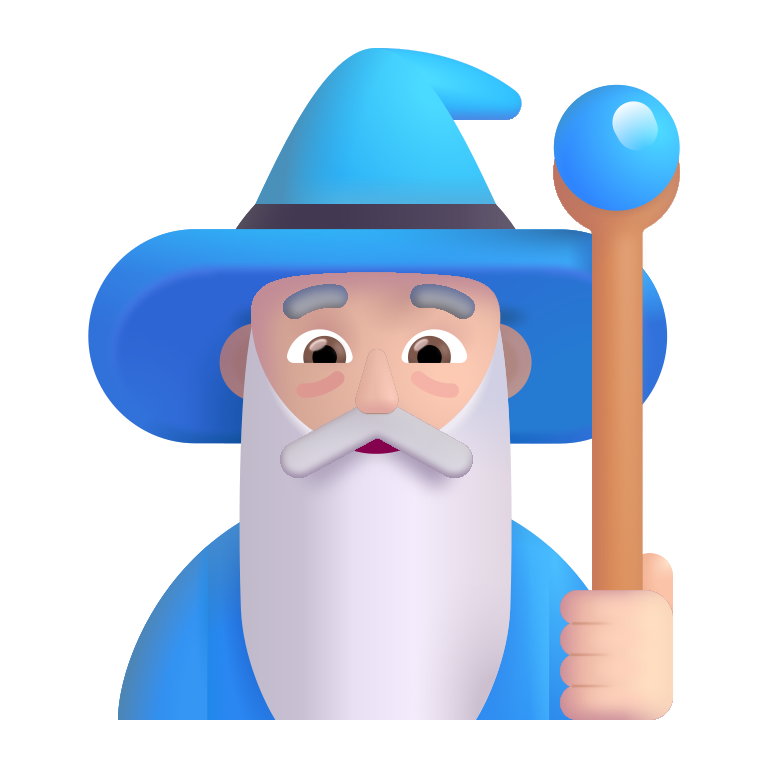
man mage color light